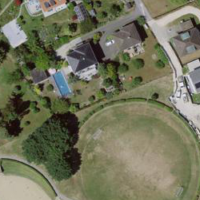
EUNIS habitat code: 53
Species observed at this site:
Cerastium glomeratum
Carpinus betulus